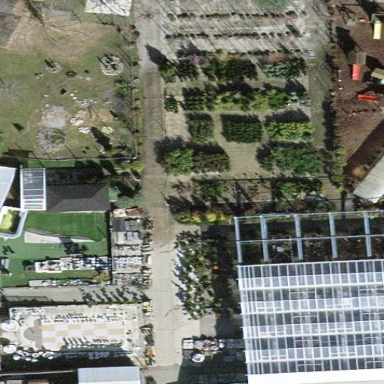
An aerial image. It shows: Greenhouse.